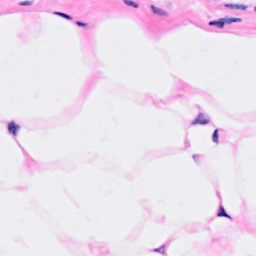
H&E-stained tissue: Breast